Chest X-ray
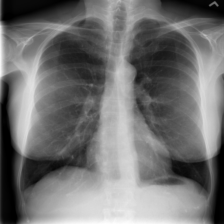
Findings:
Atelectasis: negative
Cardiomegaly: negative
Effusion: negative
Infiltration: negative
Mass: negative
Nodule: negative
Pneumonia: negative
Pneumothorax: negative
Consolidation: negative
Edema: negative
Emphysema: negative
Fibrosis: negative
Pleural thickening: negative
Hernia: negative